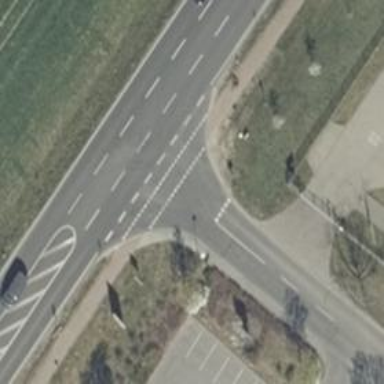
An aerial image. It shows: Road with "give way" sign.